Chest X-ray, PA view. Patient: 48 years old, sex F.
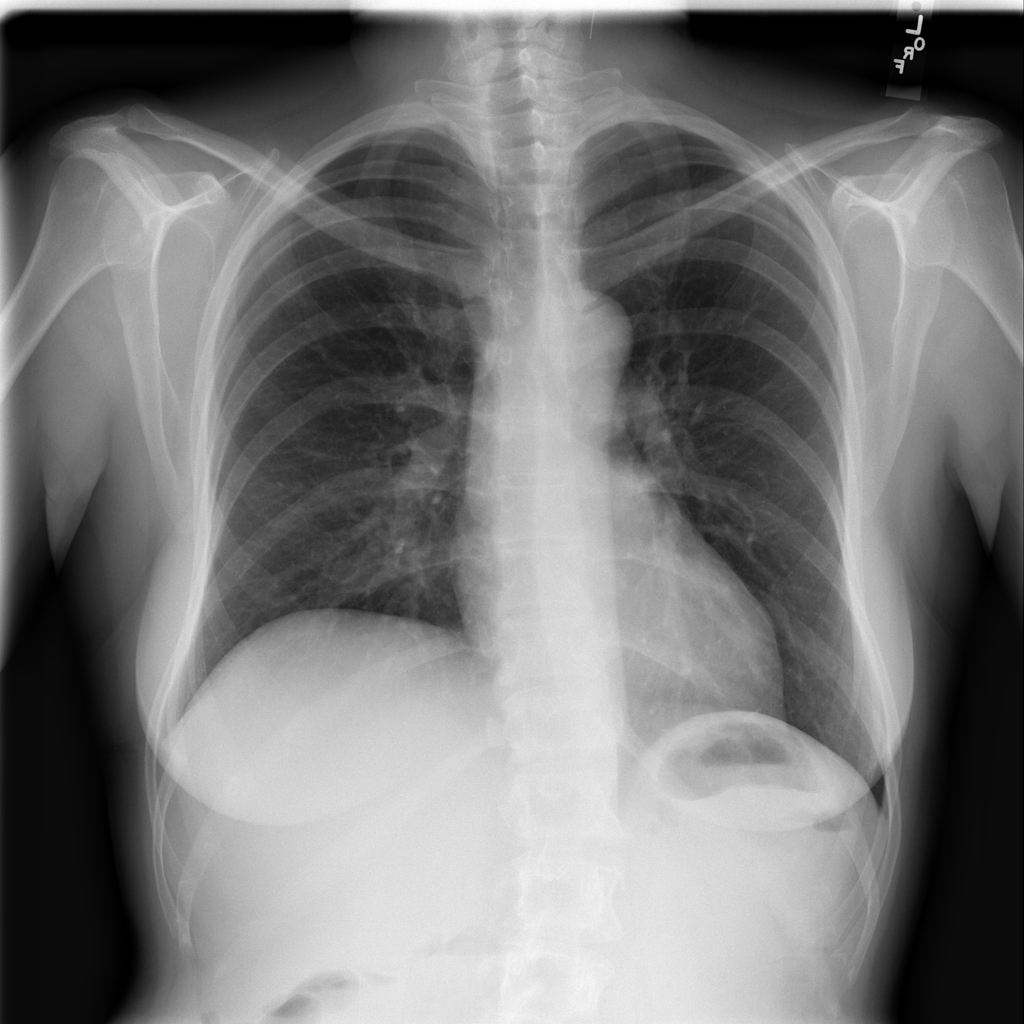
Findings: No Finding